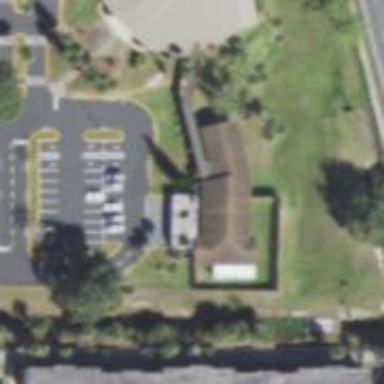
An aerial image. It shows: Place of worship.